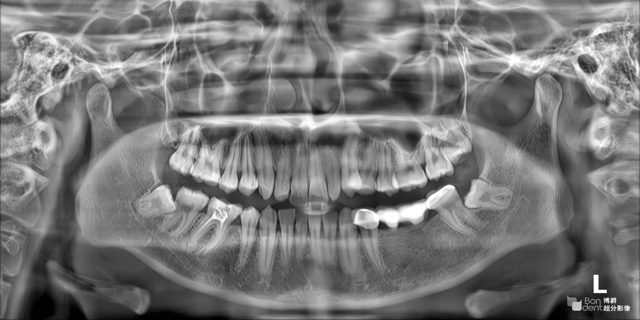
adult